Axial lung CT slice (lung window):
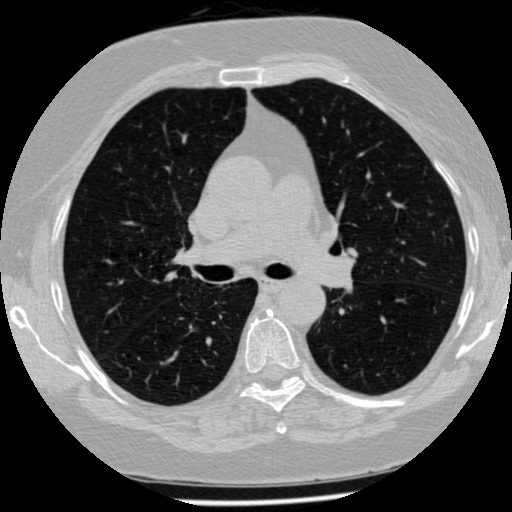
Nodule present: no